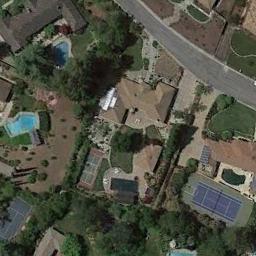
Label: tennis_court